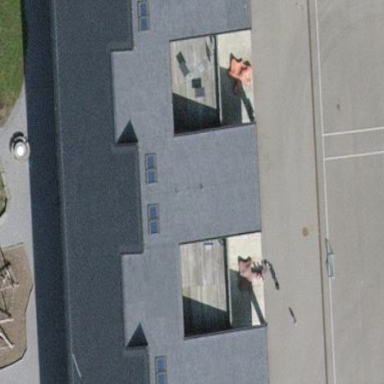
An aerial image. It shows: Gabled roof section of building.